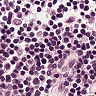
Metastatic tissue present: no